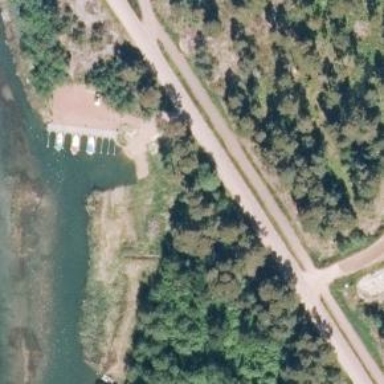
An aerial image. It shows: Slipway used as service road.